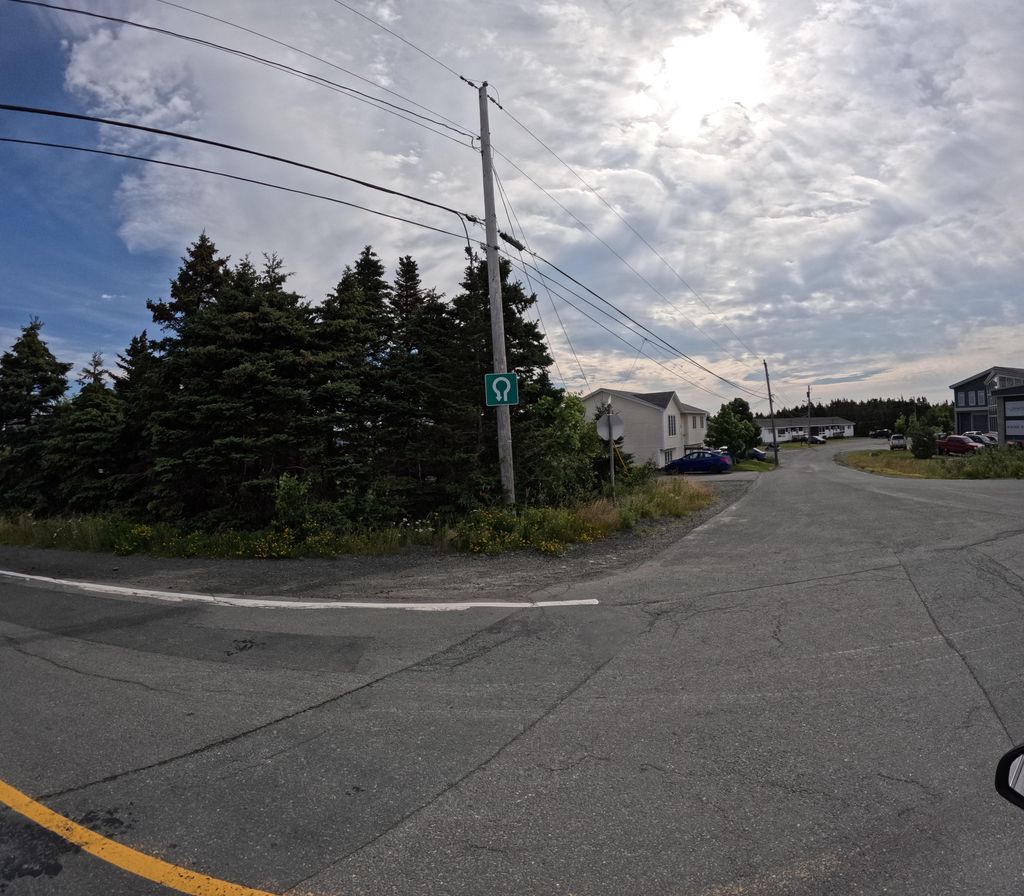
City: st_johns